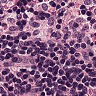
Metastatic tissue present: no